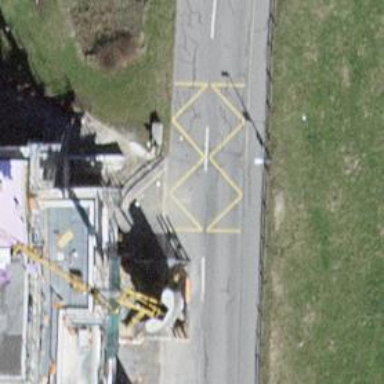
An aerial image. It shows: Public transport stop position.